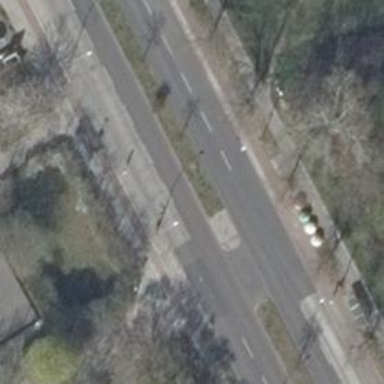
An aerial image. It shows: Unmarked footway crossing with traffic island.